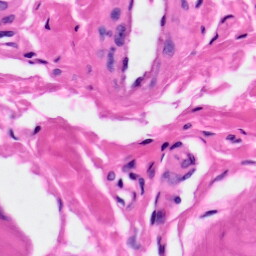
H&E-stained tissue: Skin